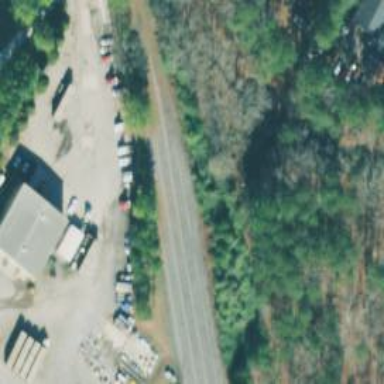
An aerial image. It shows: Railway spur service.